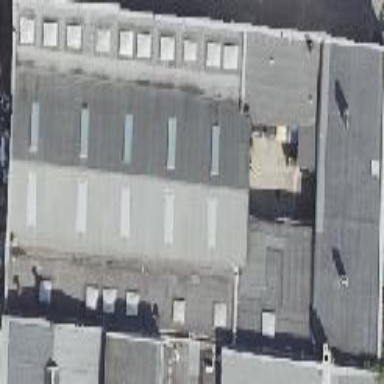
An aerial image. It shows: Industrial building.